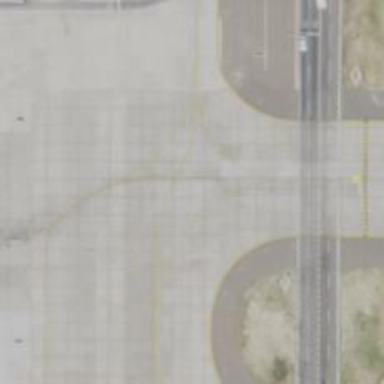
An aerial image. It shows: View of taxiway at the airport.